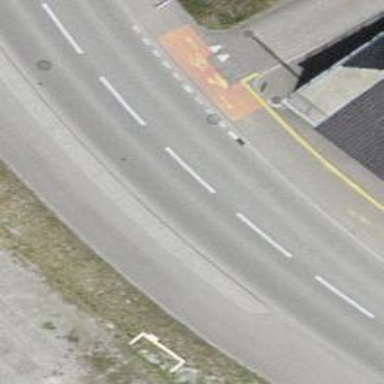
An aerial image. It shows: Secondary road with track for cycling on the left side.